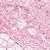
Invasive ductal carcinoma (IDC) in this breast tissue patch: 0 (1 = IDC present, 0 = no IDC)